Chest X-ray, PA view. Patient: 66 years old, sex F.
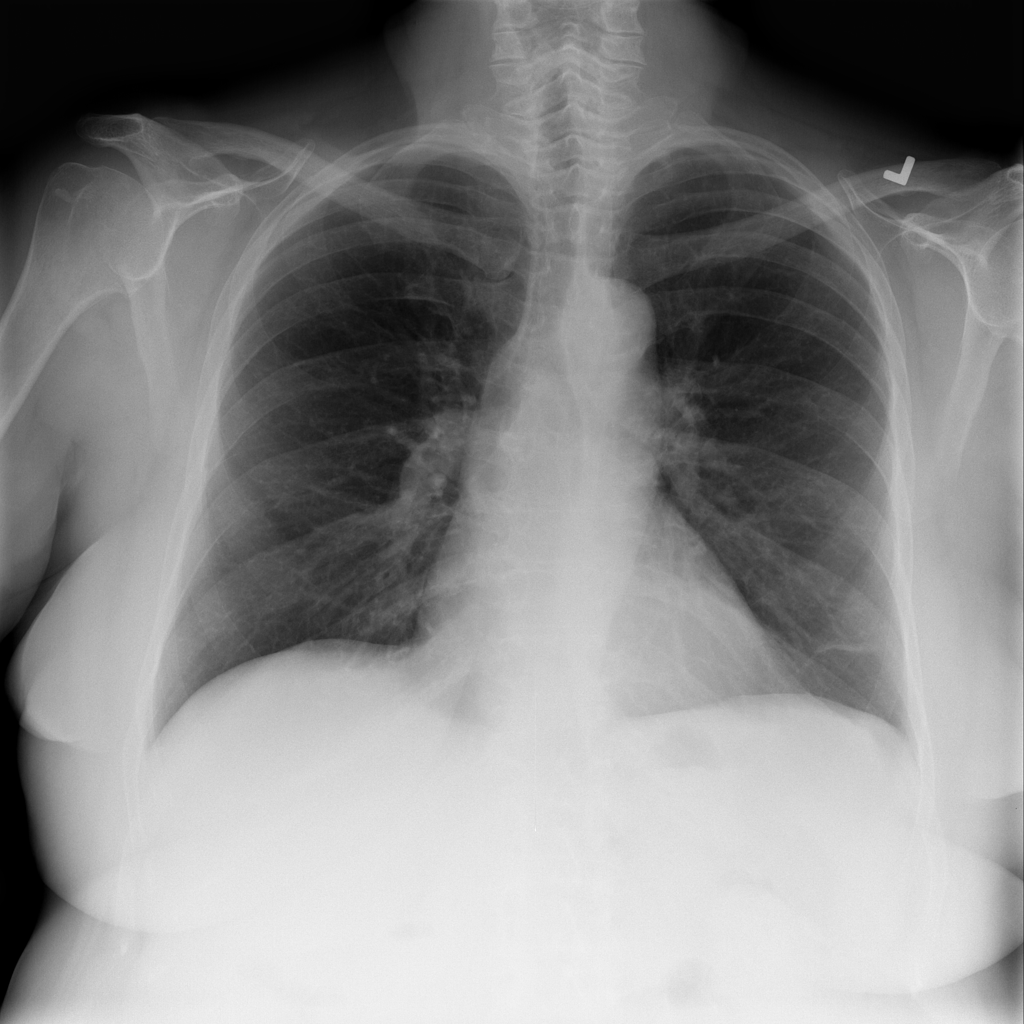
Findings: No Finding